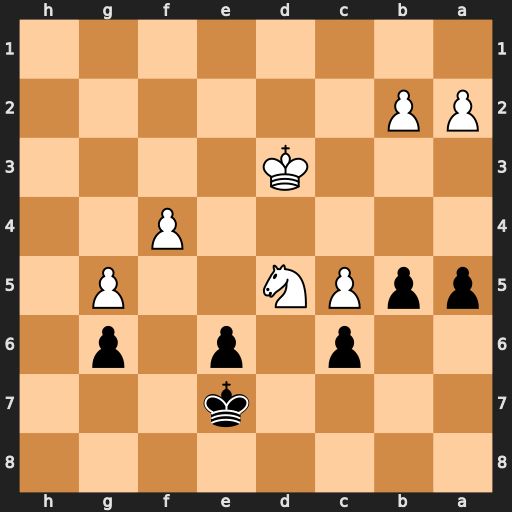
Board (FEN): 8/4k3/2p1p1p1/ppPN2P1/5P2/3K4/PP6/8
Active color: b
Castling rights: -
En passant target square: -
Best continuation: exd5 f5 gxf5